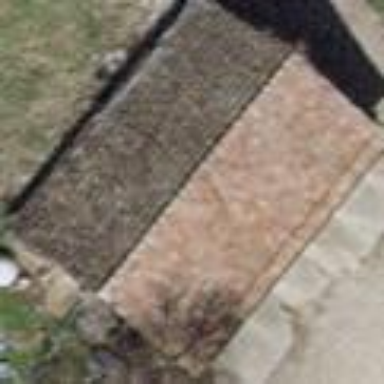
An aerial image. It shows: Garage building.